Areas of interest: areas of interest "Home Furnishing and Building Materials Market"
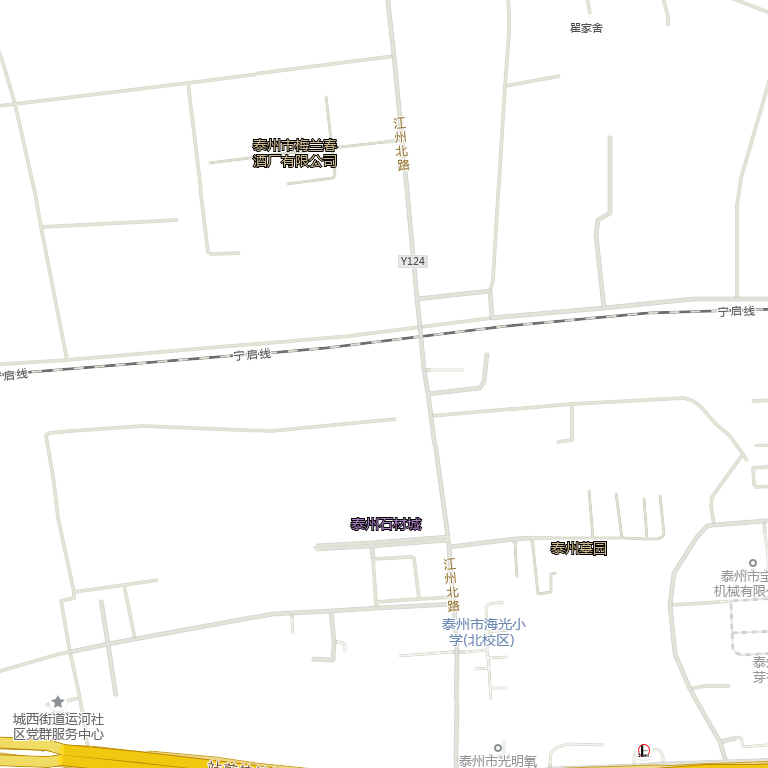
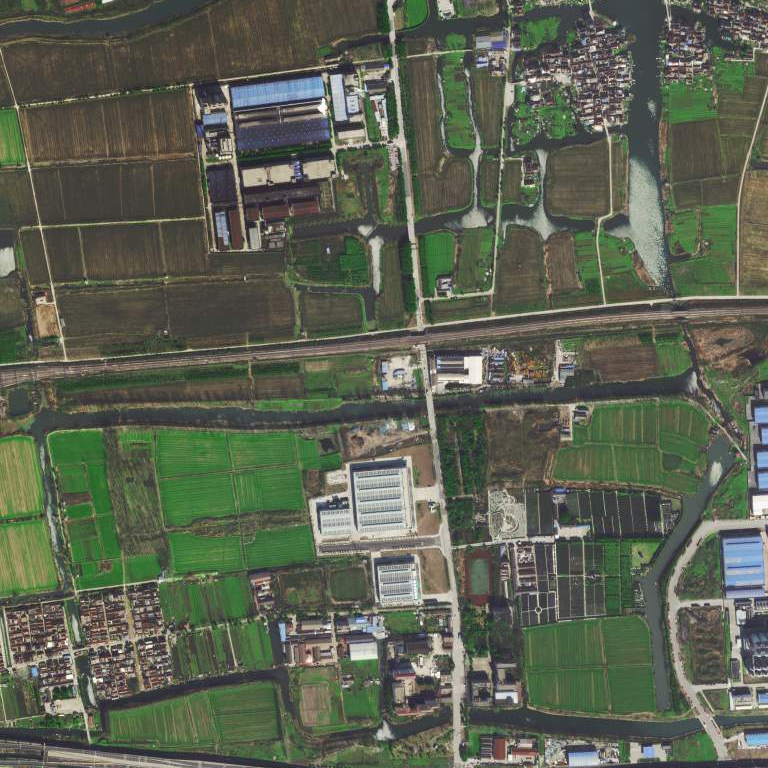